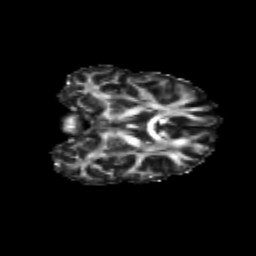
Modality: FA
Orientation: coronal
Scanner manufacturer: siemens
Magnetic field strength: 3 T
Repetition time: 9.2 s
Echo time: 0.084 s